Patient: sex M, age 48
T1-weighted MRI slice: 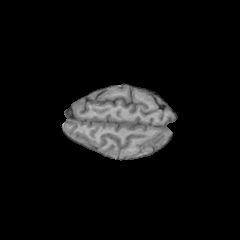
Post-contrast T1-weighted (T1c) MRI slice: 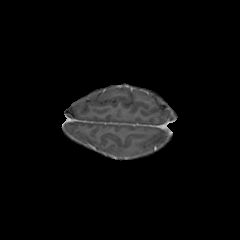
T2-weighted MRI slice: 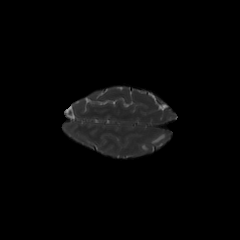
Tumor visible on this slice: yes
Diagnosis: Glioblastoma, IDH-wildtype
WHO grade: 4